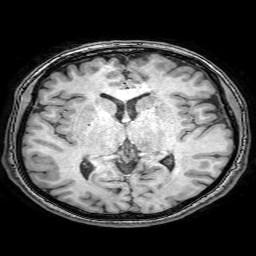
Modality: T1w
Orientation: coronal
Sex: female
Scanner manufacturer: philips
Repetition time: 0.008293 s
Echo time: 0.0038 s